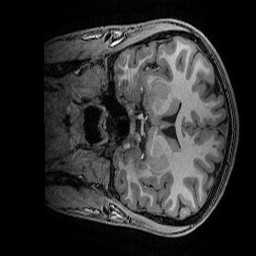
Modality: T1w
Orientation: coronal
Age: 21
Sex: female
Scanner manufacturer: ge
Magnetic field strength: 3 T
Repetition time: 0.007 s
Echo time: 0.00342 s